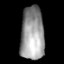
Tissue: lung
Cell type: T cells
Senescence score: 0.2335
Nuclear area (px): 1240
Mean DAPI intensity: 153.32